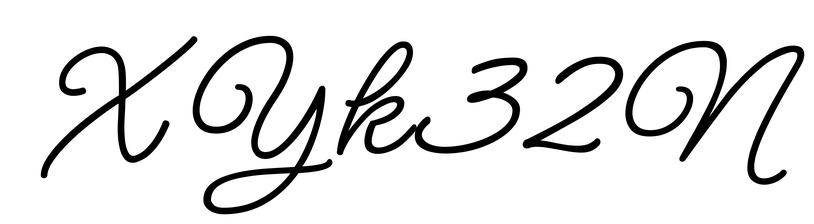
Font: MeowScript-Regular